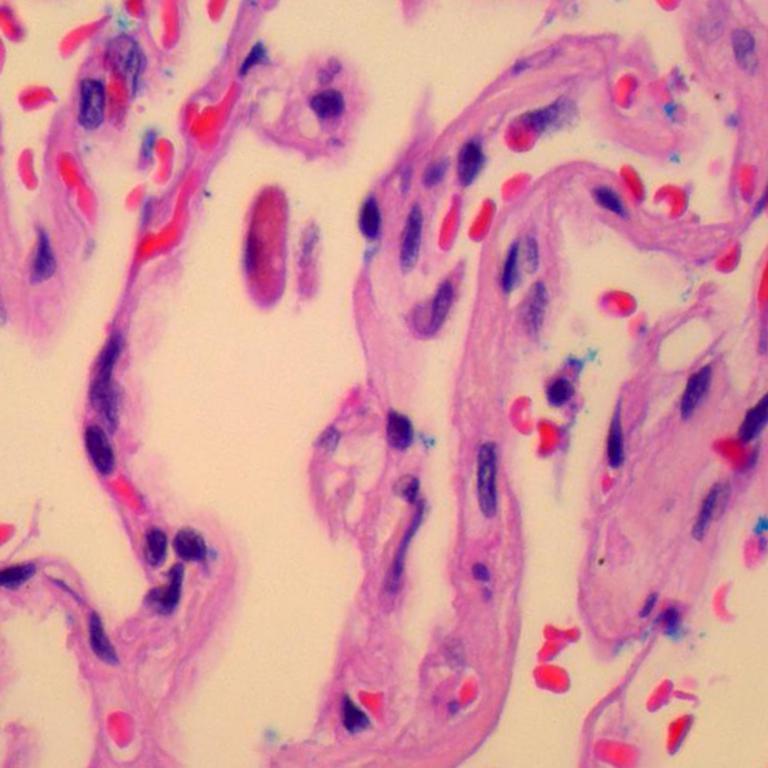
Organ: lung
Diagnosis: benign